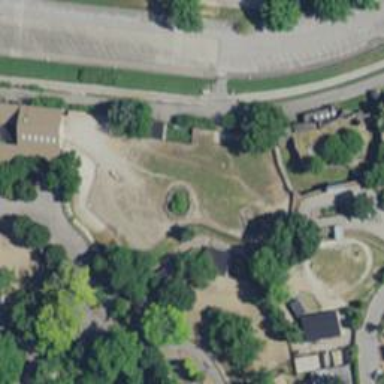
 which is popular attraction for tourists."